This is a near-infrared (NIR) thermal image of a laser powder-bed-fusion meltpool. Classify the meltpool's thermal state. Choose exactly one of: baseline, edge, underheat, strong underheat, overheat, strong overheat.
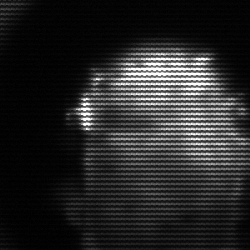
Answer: baseline